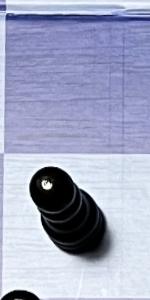
Label: Pawn_Black